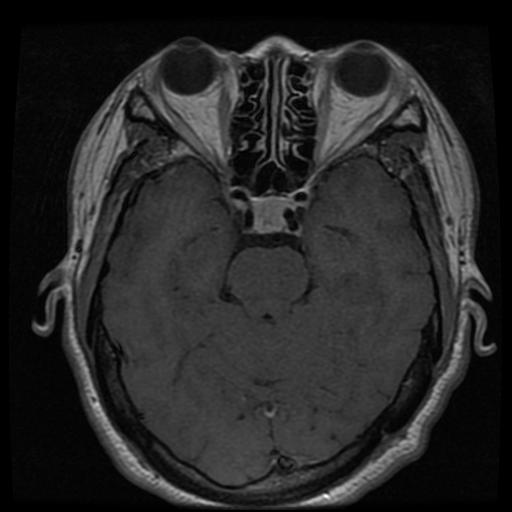
Label: pituitary